Question: I have a table with a list of dates of datetime format in two columns.
Now what I would like to do is pull each non null date from 'Column1', add one year to each value and then store it into 'Column2'.
So below, after the update, 'Column2' (the one with the nulls) will show:
'''
2014-07-09 00:00:00.000
2013-07-30 00:00:00.000
2013-10-19 00:00:00.000
2013-10-19 00:00:00.000
'''

How does the syntax go? Do I need to do a select followed by an update?
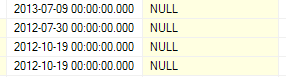
Answer: '''
UPDATE tbl
SET Column2 = DATEADD(year, 1, Column1)
WHERE Column2 IS NULL AND Column1 IS NOT NULL
'''
That's gone to be ok